Milling tool wear sample.
Tool blade image: 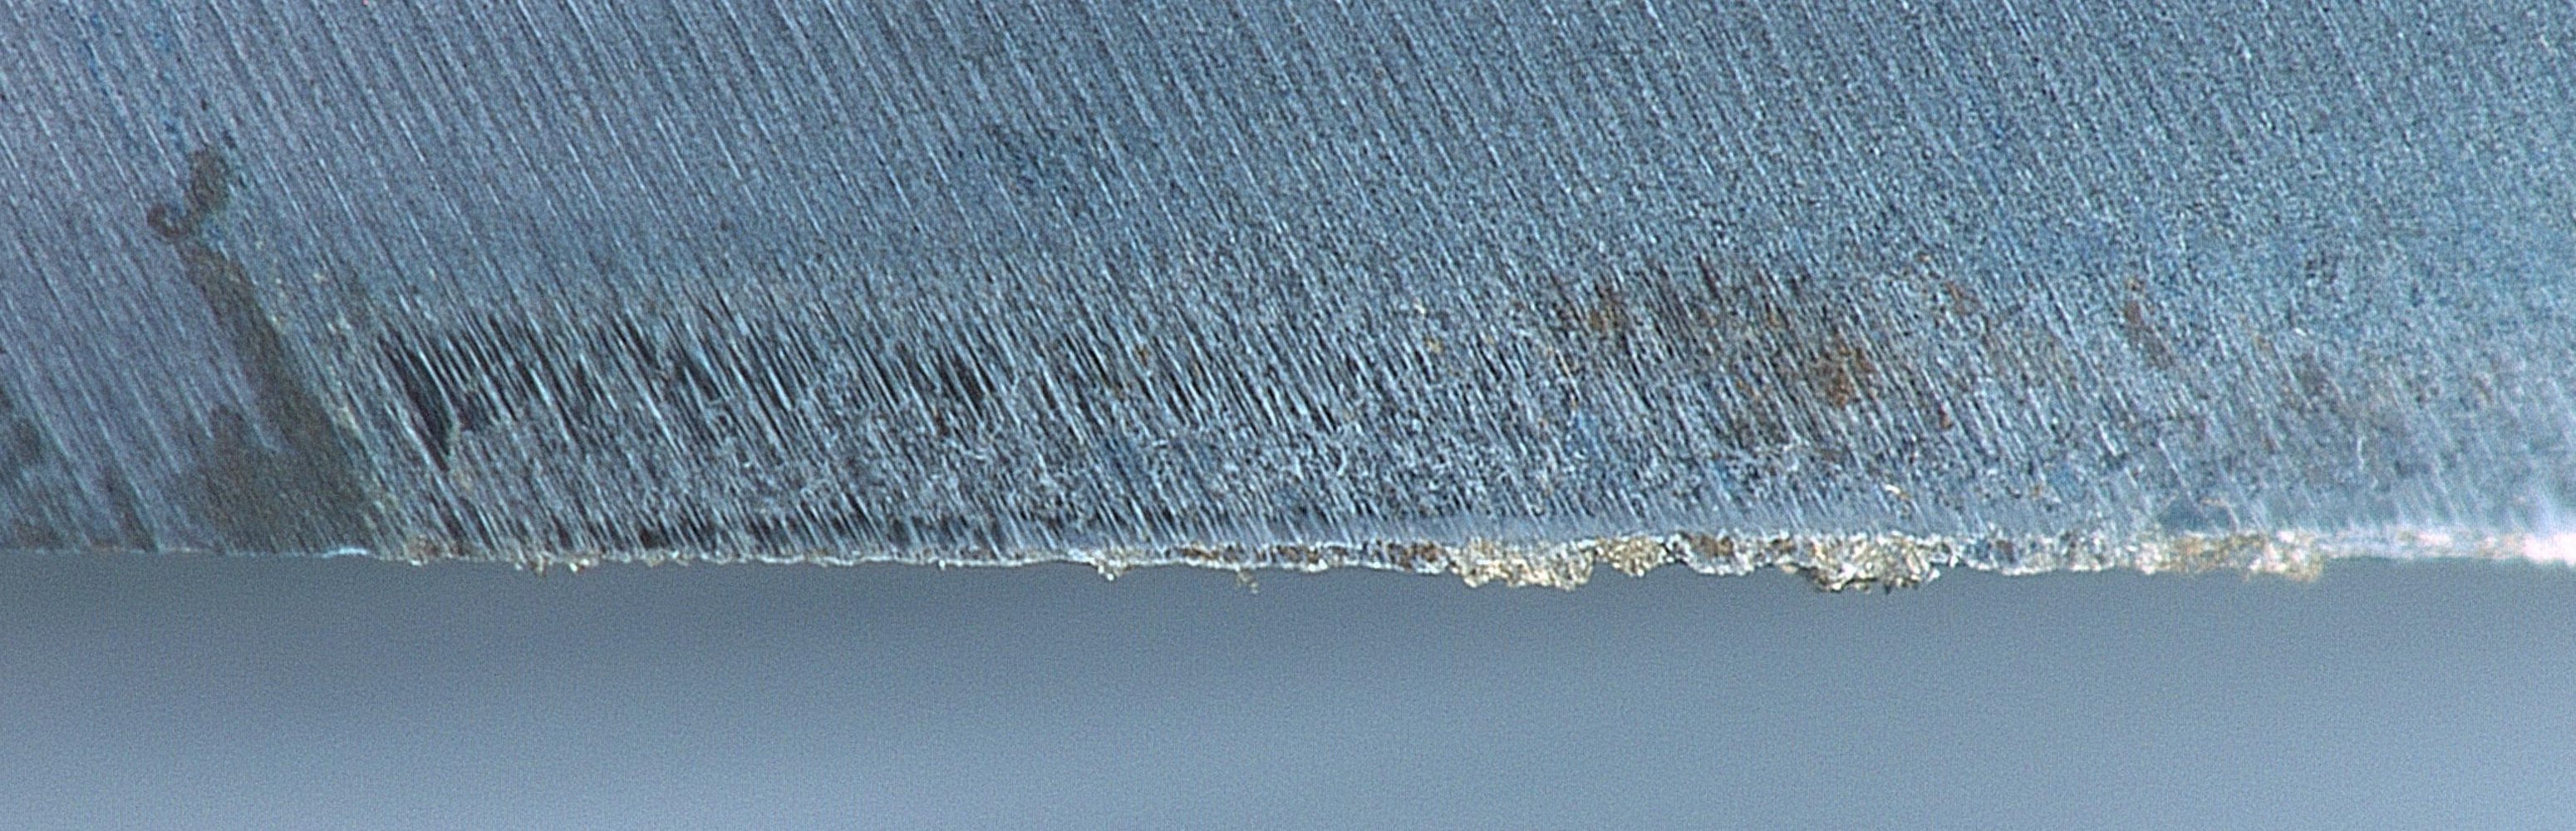
Chip image: 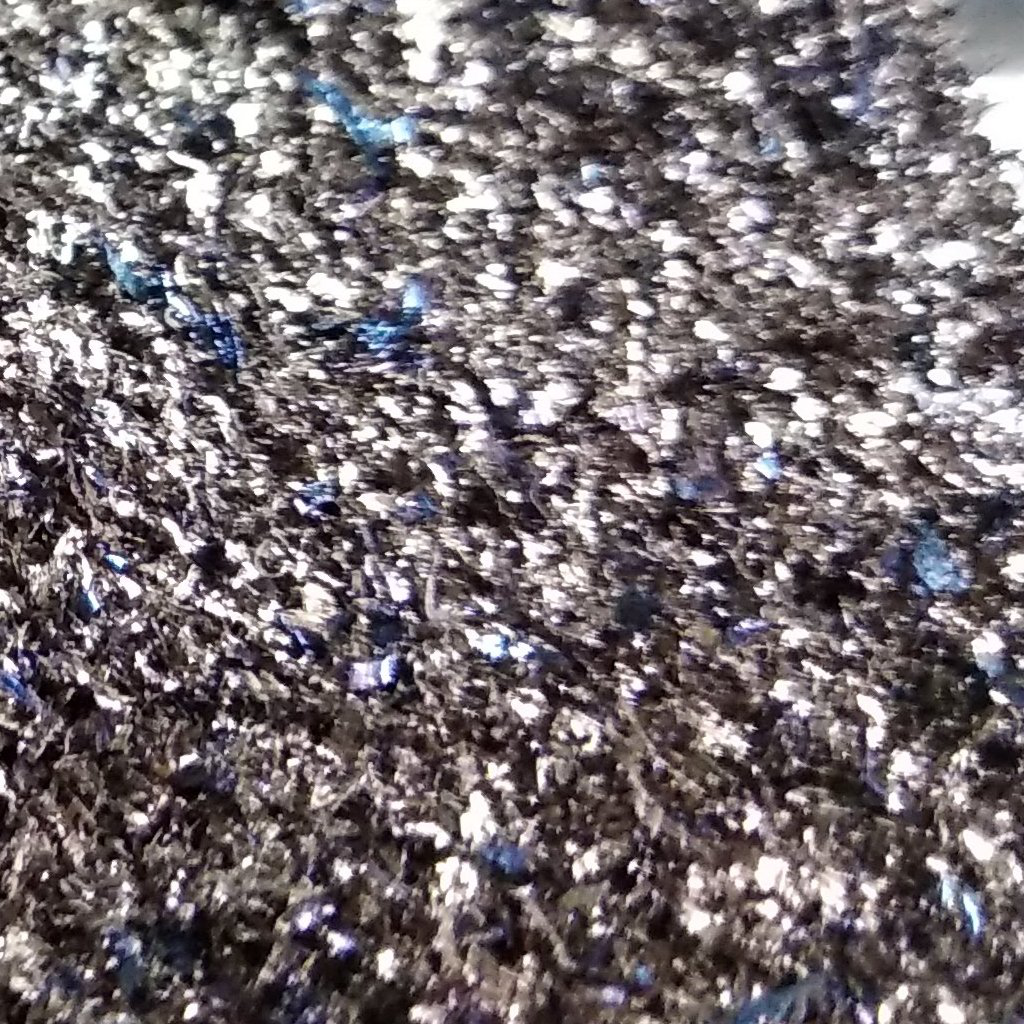
Workpiece image: 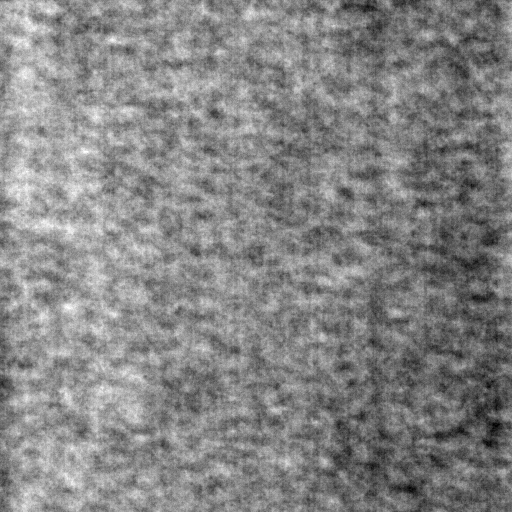
Tool wear state: used
Gaps: 7.89
Flank wear: 78.2
Overhang: 23.66
Force-signal Mel-spectrograms (X, Y, Z axes): 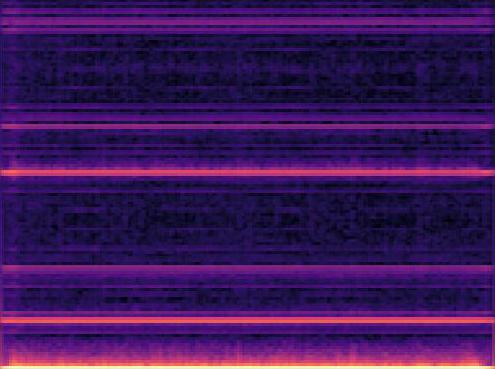 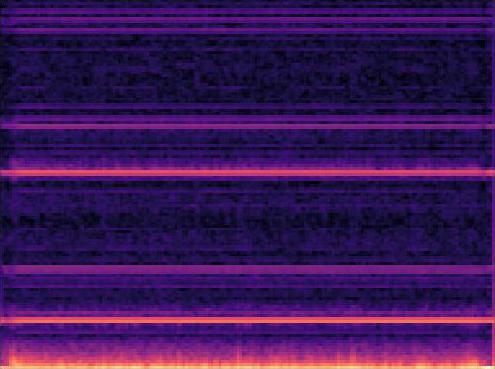 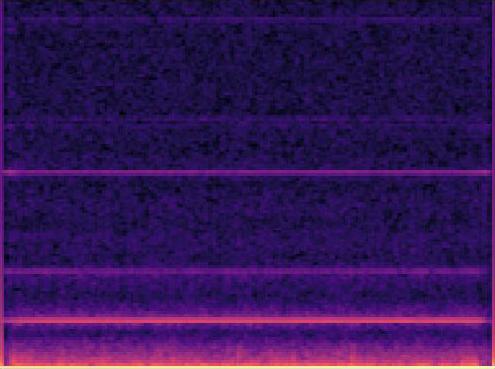
Force-signal scalograms (X, Y, Z axes): 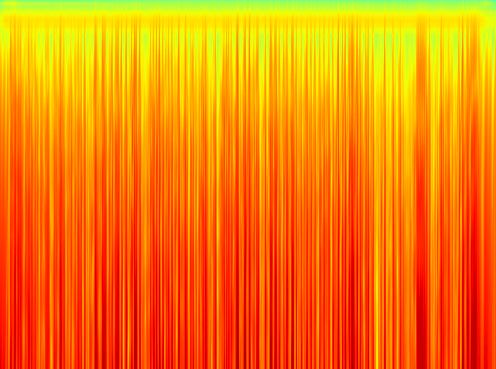 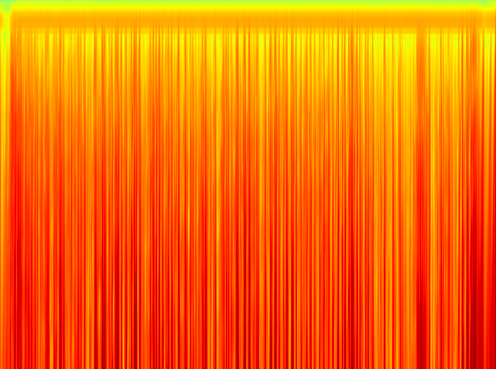 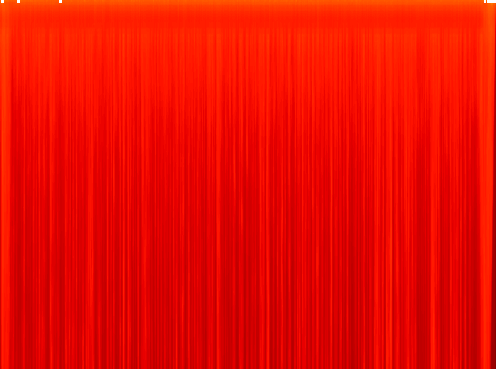
Force phase: steady_state_stabilization_wear